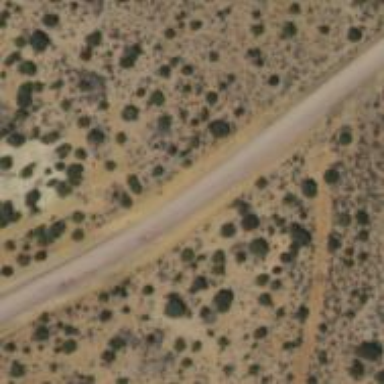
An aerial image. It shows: Tertiary road.